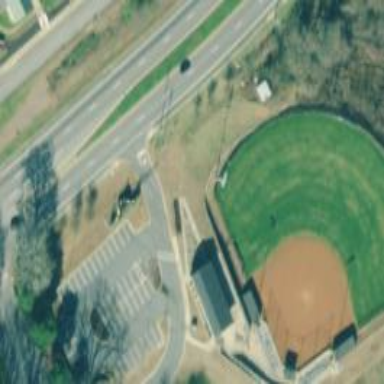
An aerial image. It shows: Baseball pitch for leisure land.